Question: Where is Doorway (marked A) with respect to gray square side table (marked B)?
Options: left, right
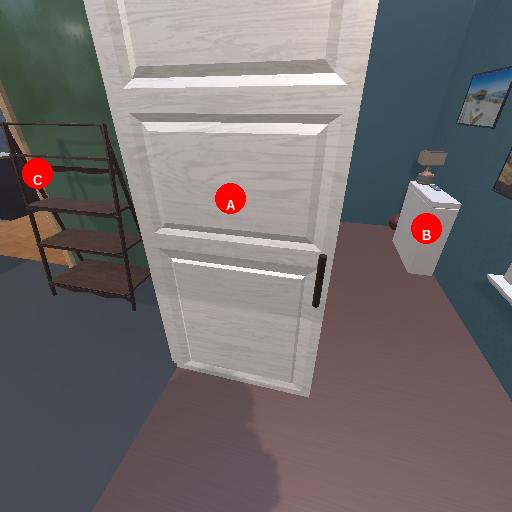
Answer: left